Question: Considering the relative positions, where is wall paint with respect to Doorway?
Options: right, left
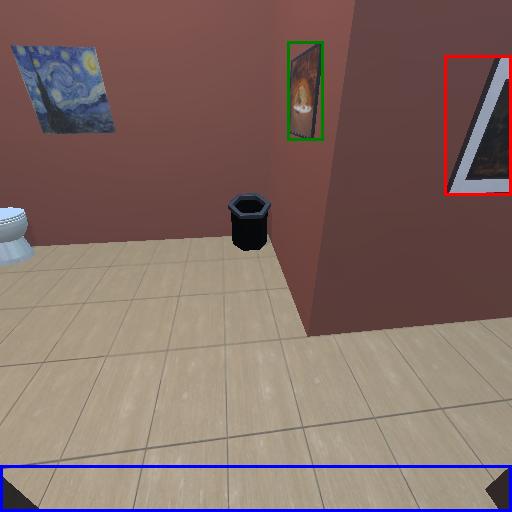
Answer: right